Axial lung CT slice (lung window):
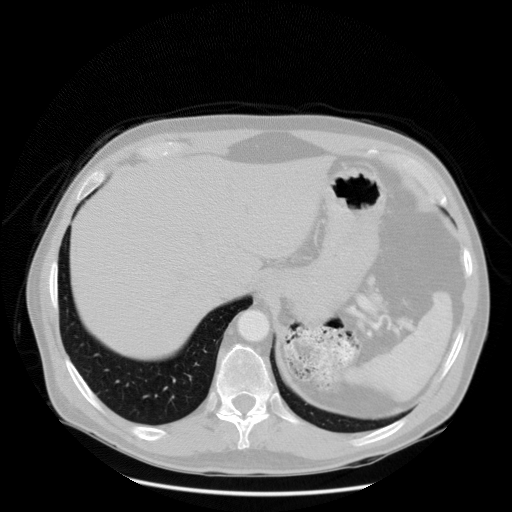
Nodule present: no